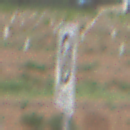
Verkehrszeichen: EndeZone30
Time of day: SunriseSunset
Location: Outdoor (Nature)
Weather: PartlyCloudy
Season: NotSpecified
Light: Natural